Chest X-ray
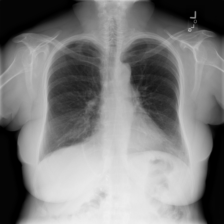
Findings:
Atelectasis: negative
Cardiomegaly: negative
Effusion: negative
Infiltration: negative
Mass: negative
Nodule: negative
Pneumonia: negative
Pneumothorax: negative
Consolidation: negative
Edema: negative
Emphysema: negative
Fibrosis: negative
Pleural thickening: negative
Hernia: negative